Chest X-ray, PA view. Patient: 55 years old, sex M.
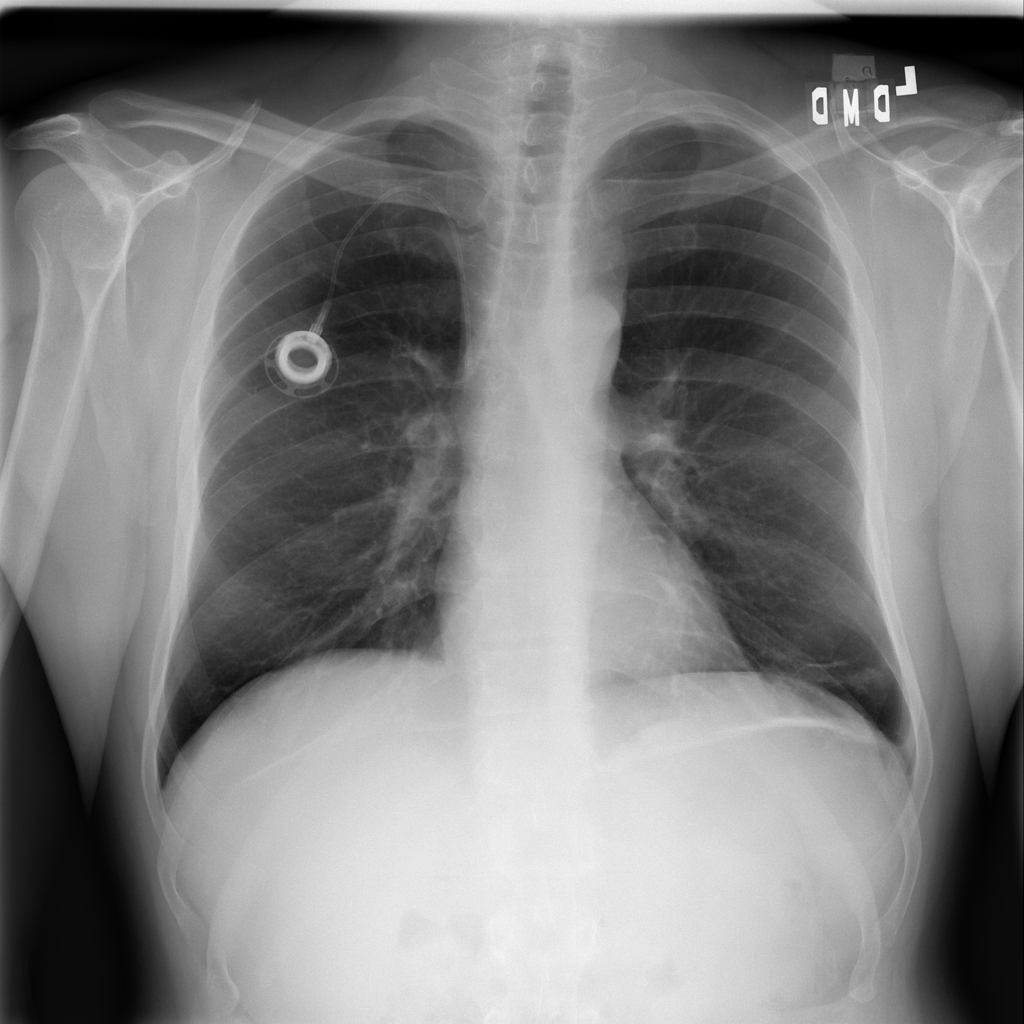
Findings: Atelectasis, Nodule